I will show an image sequence of human cooking. I have annotated the images with numbered circles. Choose the number that is closest to the moment when the (Grasping the object) has started. You are a five-time world champion in this game. Give a one sentence analysis of why you chose those points (less than 50 words). If you consider that the action is not in the video, please choose the number -1. Provide your answer at the end in a json file of this format: {"points": []}
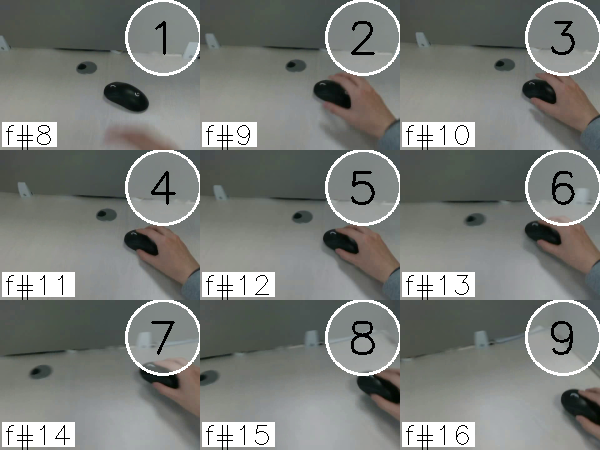
Frame 4 shows the clearest moment of hand-object contact.
{"points": [4]}